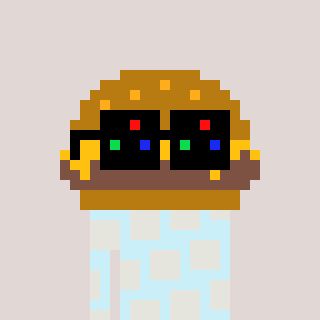
a pixel art character with square black sunglasses, a burger-shaped head and a cold-colored body on a warm background